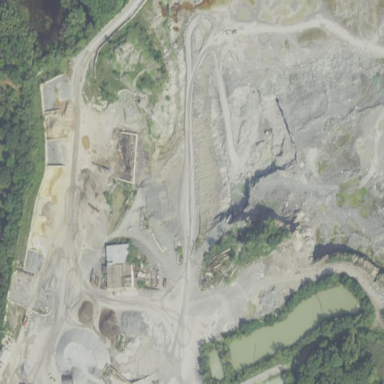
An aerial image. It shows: Quarry area.